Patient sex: M
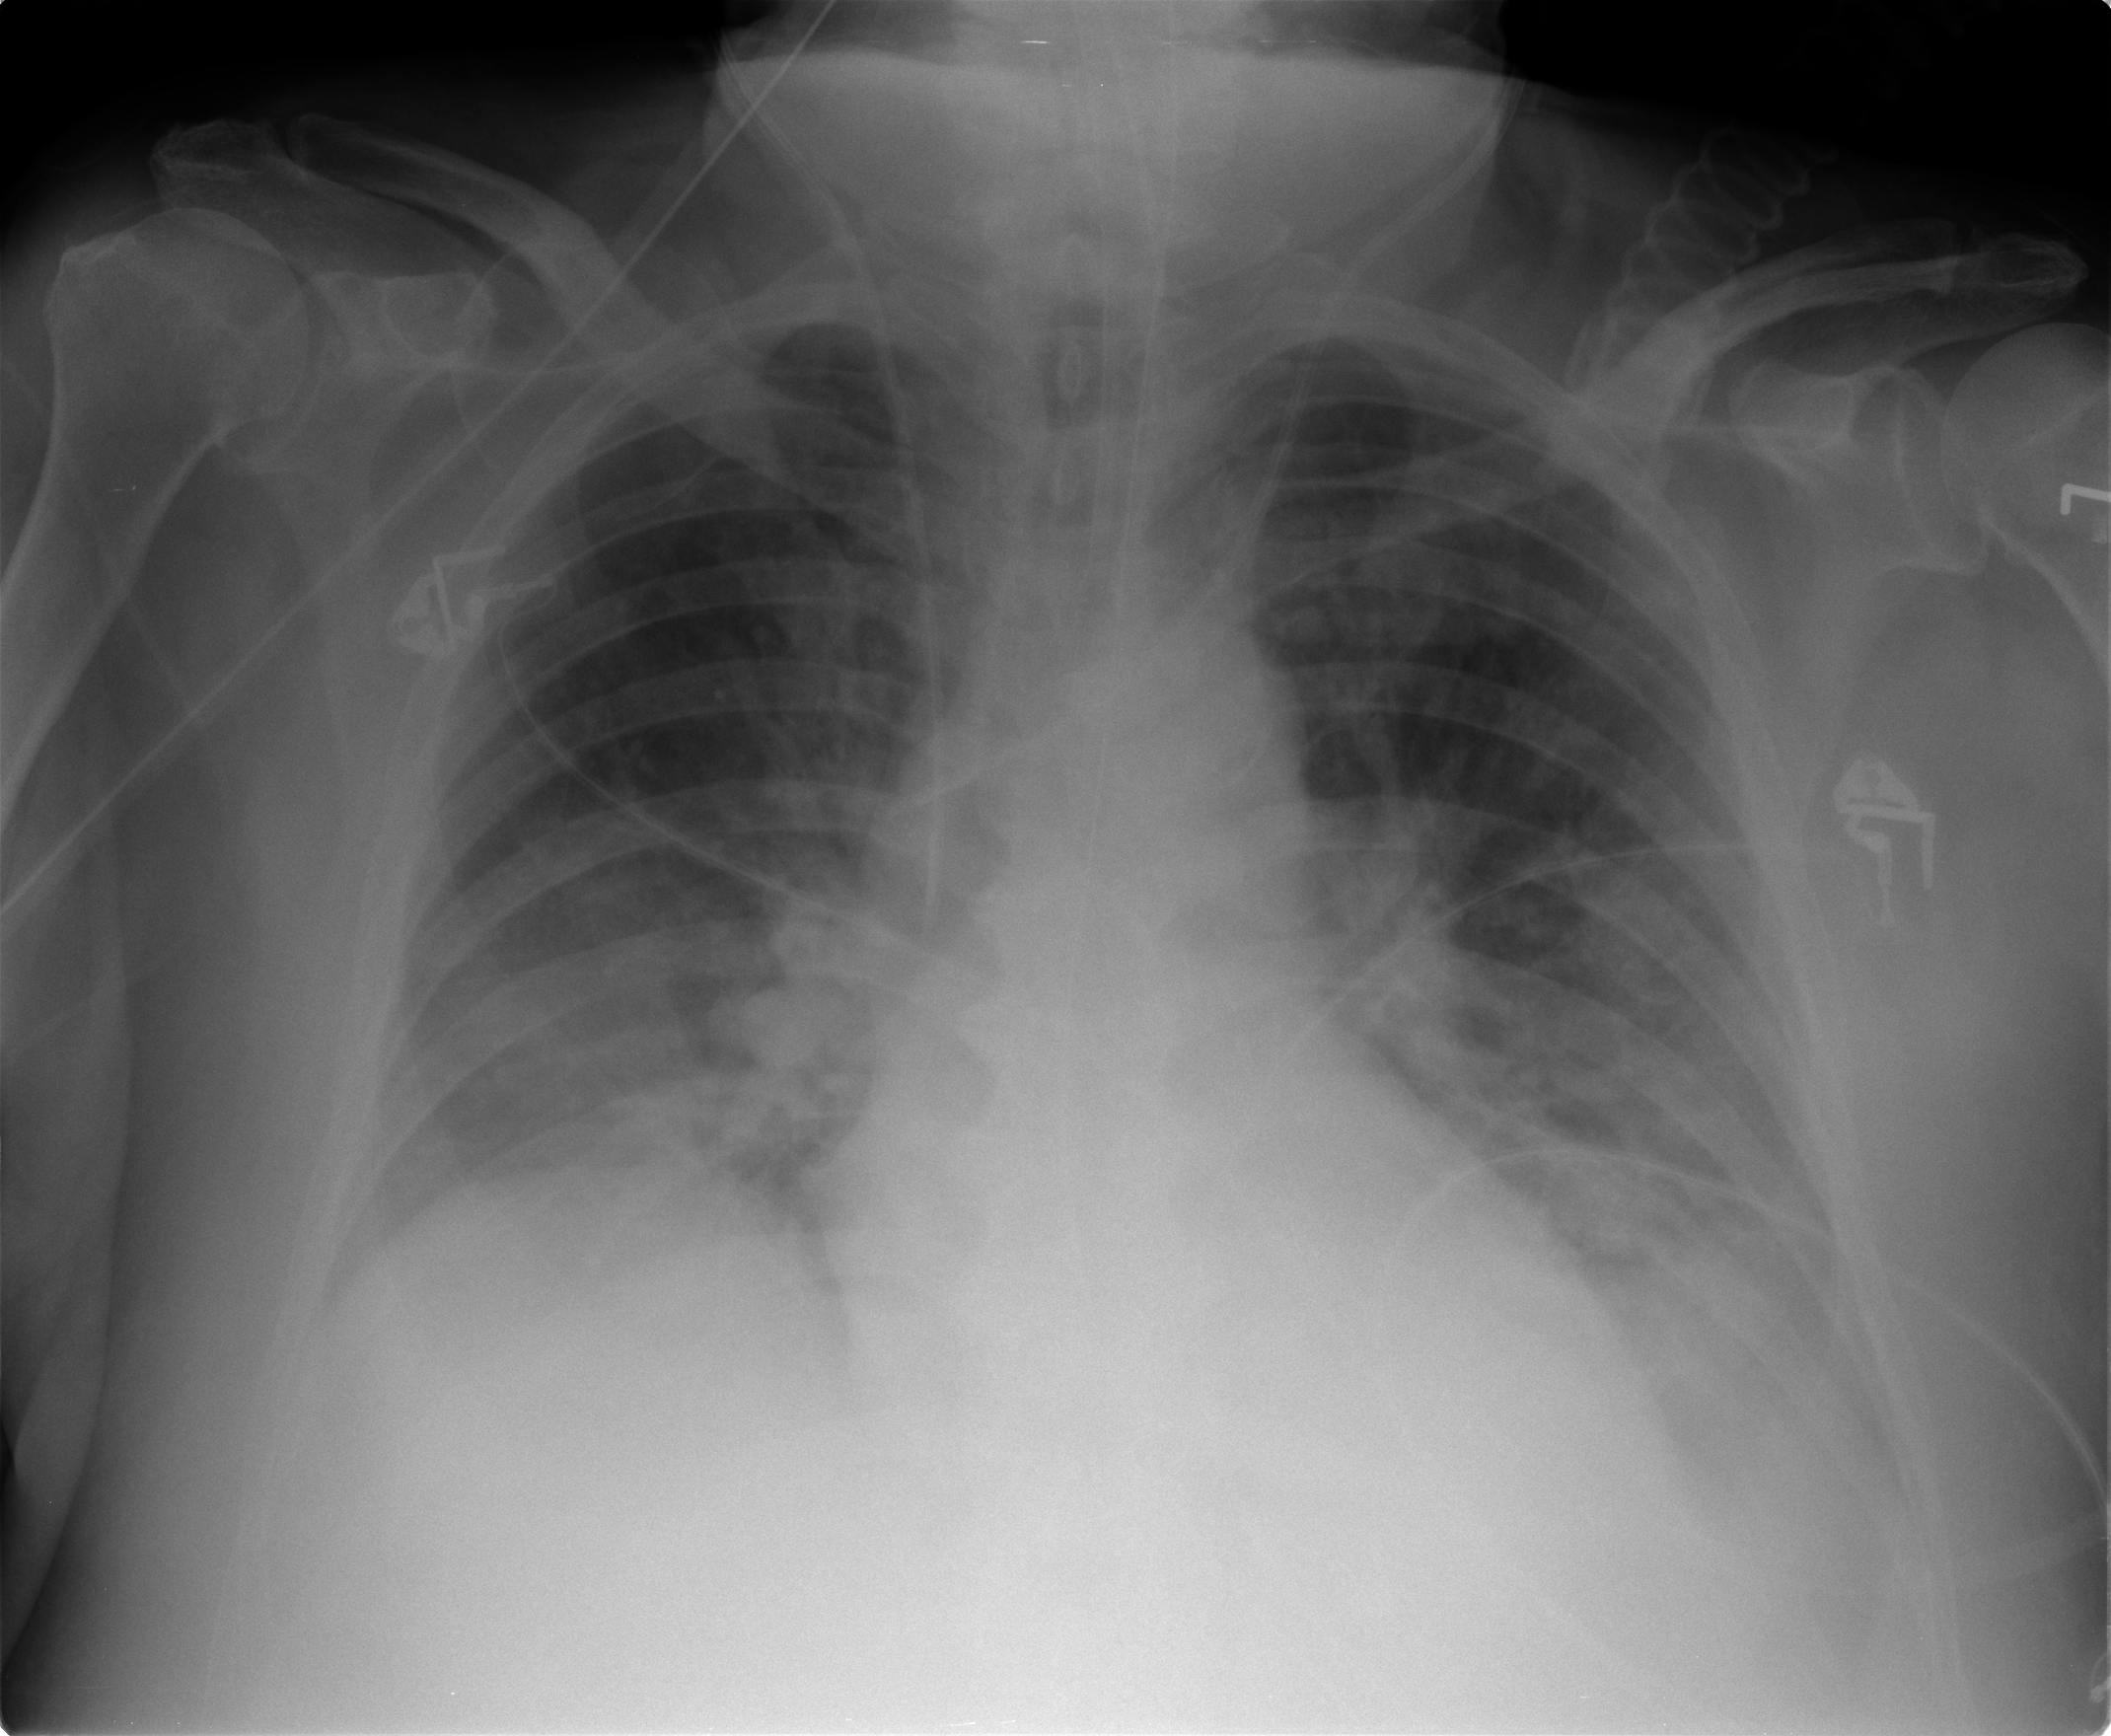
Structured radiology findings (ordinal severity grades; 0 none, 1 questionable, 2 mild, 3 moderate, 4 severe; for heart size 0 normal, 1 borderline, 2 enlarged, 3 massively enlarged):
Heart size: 0
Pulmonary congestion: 2
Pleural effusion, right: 2
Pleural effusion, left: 2
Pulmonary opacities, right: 2
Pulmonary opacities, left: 2
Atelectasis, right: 3
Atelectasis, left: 3